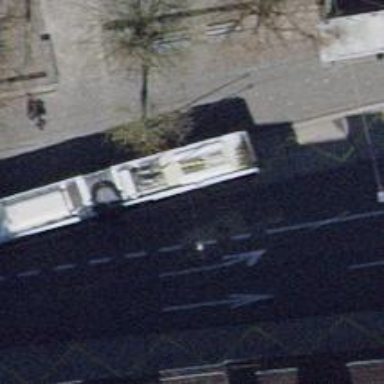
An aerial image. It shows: Bus stop for trolleybuses with designated stop position.